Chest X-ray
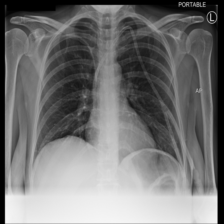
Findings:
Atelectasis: negative
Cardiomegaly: negative
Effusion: negative
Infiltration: negative
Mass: negative
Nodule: negative
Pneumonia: negative
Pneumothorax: negative
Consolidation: negative
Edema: negative
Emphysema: negative
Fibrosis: negative
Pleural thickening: negative
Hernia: negative